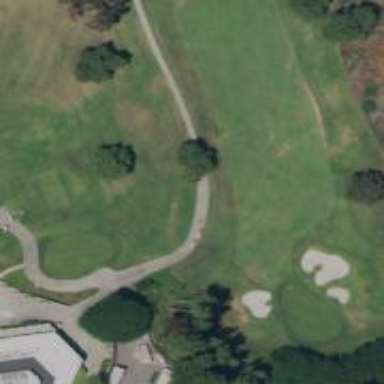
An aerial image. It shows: Service road designated as golf cart path.